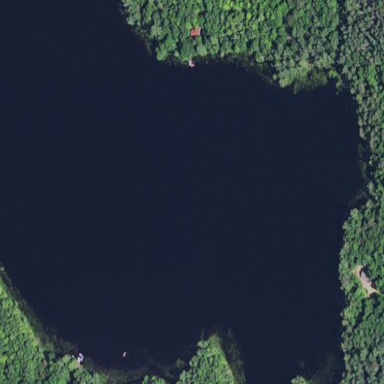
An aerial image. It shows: Serene lake surrounded by nature.